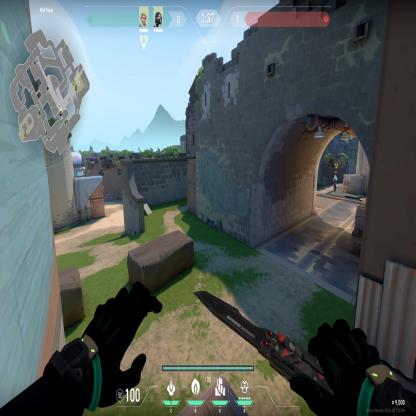
Label: teammate